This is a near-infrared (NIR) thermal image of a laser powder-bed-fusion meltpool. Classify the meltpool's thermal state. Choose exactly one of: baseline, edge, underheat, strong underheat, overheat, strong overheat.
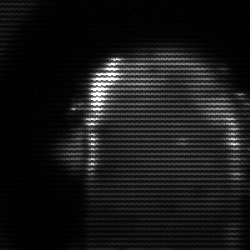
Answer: baseline